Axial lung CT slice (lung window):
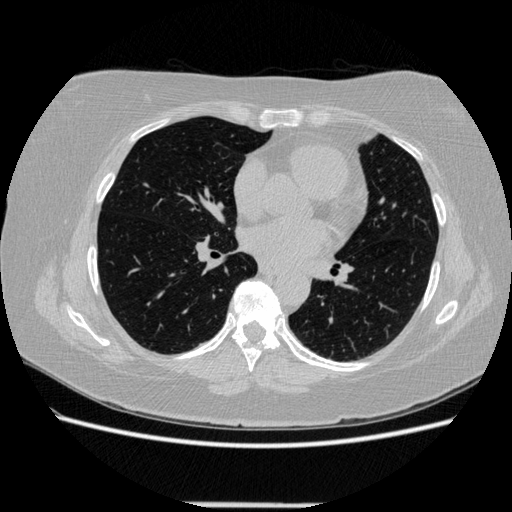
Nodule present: no